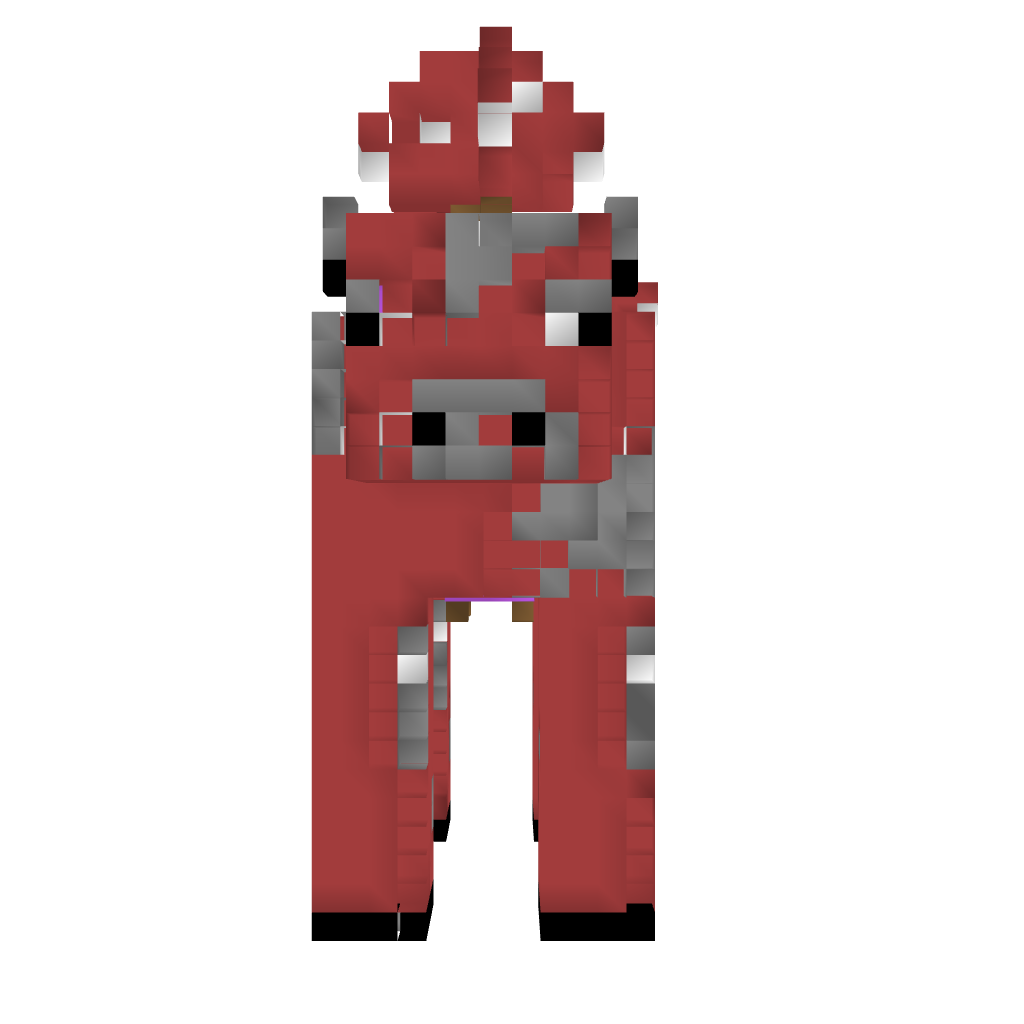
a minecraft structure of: Mooshroom cow high quality